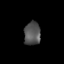
Tissue: lung
Cell type: Others
Senescence score: 0.1774
Nuclear area (px): 377
Mean DAPI intensity: 83.952